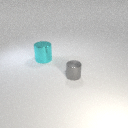
small gray metal cylinder to the right of large cyan metal cylinder